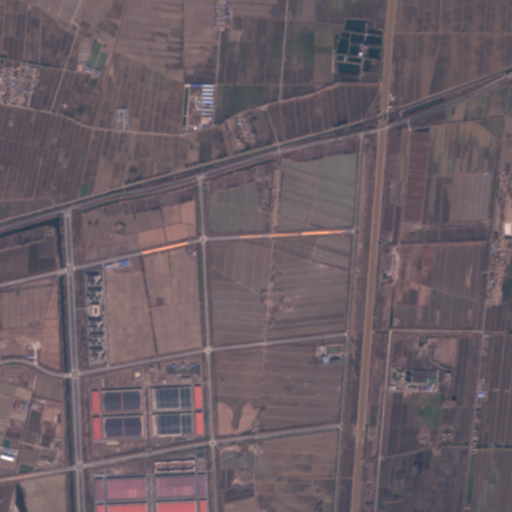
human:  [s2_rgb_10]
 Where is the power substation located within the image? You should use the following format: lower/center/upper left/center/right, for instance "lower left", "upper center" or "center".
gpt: The power substation is located in the upper left of the image.
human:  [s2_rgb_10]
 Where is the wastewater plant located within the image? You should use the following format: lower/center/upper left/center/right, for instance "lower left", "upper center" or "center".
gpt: The wastewater plant is located in the lower right of the image.
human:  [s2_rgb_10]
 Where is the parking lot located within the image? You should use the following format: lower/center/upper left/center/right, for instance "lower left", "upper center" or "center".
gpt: There is no parking lot in the image.